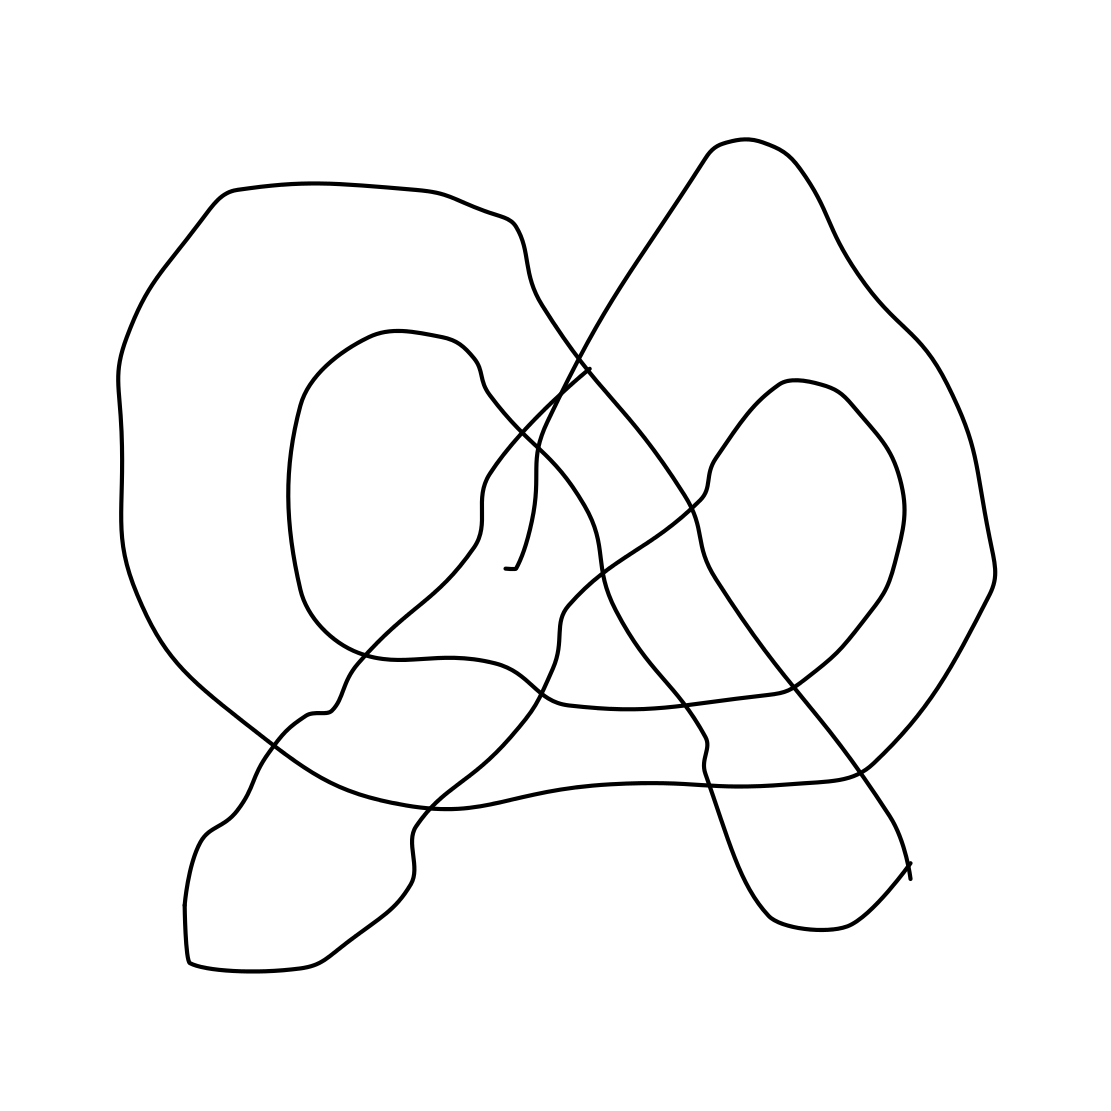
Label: pretzel